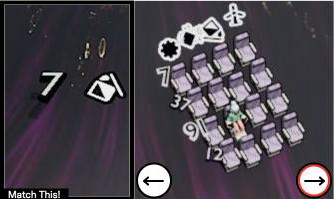
Task: seats
Answer: no